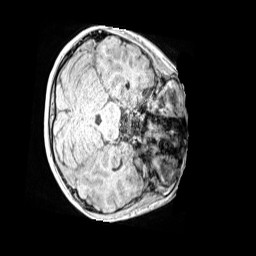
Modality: MP2RAGE
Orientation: axial
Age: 11
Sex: male
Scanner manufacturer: siemens
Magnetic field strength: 3 T
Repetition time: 4 s
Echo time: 0.00299 s